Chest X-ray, AP view. Patient: 13 years old, sex M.
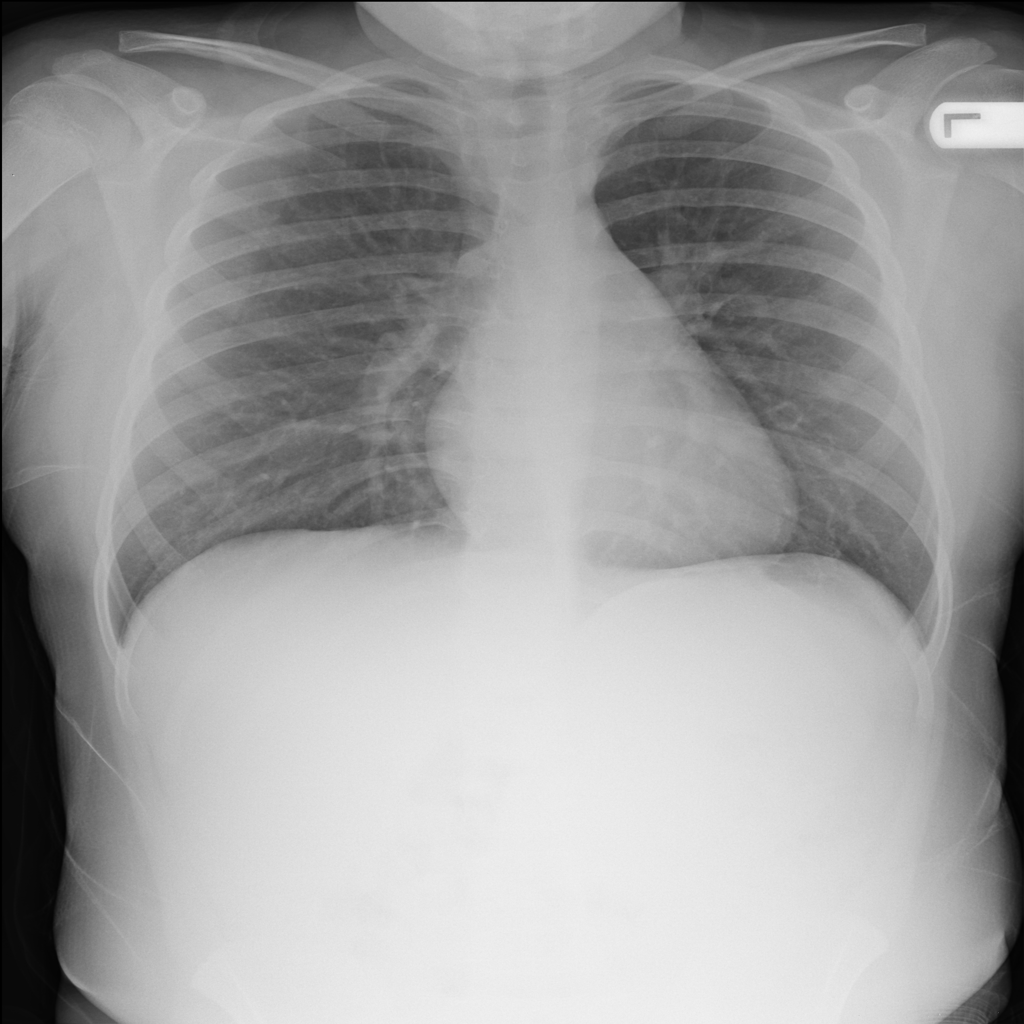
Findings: No Finding